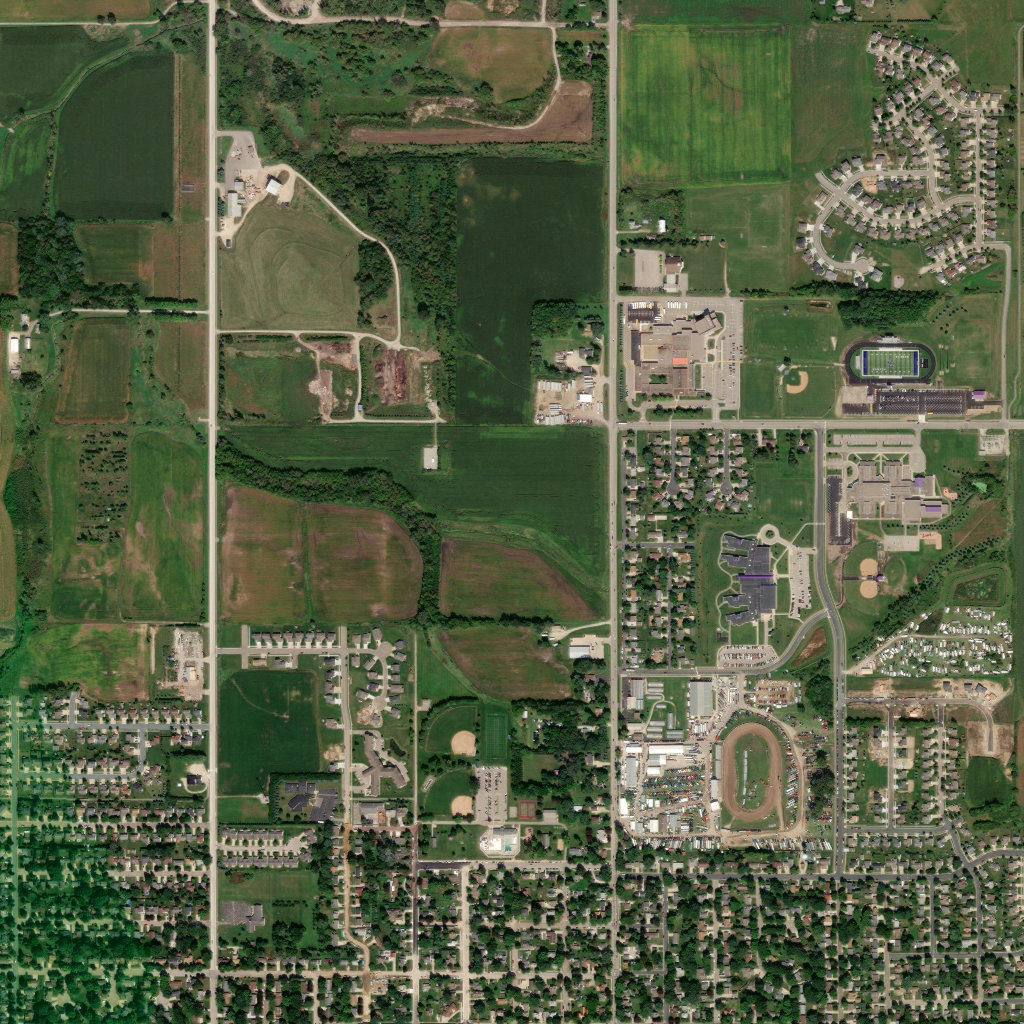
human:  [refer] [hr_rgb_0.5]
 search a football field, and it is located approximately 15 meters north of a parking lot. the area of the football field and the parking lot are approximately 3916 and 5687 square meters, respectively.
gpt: <box>[[47, 69, 49, 74, 0]]</box>